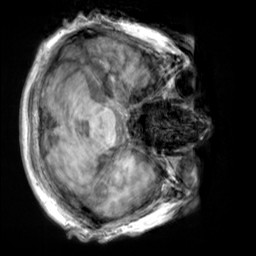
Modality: T1w
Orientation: axial
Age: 68
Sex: male